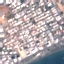
Land use / land cover: Residential